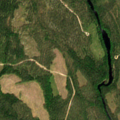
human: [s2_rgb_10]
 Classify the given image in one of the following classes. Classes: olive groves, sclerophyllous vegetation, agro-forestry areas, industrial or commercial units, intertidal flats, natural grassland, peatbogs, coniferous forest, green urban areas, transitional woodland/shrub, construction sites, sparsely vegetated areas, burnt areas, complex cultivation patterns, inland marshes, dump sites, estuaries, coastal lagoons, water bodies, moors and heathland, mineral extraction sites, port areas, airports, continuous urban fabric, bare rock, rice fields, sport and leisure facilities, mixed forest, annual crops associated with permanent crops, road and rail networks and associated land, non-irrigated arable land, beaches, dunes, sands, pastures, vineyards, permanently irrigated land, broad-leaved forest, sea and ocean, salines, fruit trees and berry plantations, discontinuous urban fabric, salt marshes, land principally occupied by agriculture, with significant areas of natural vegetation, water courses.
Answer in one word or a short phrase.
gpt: coniferous forest, transitional woodland/shrub